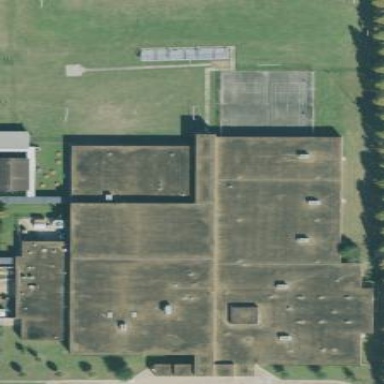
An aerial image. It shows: School building.